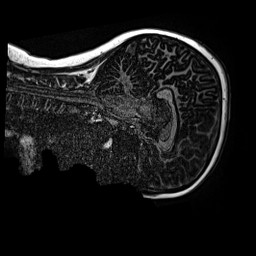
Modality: MP2RAGE
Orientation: sagittal
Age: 12
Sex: female
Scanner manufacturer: siemens
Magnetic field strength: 3 T
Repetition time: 4 s
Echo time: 0.00299 s